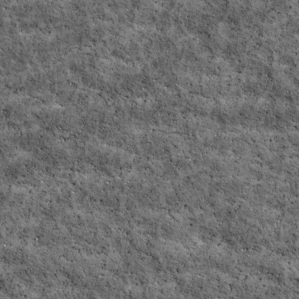
Label: non_frost